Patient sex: M
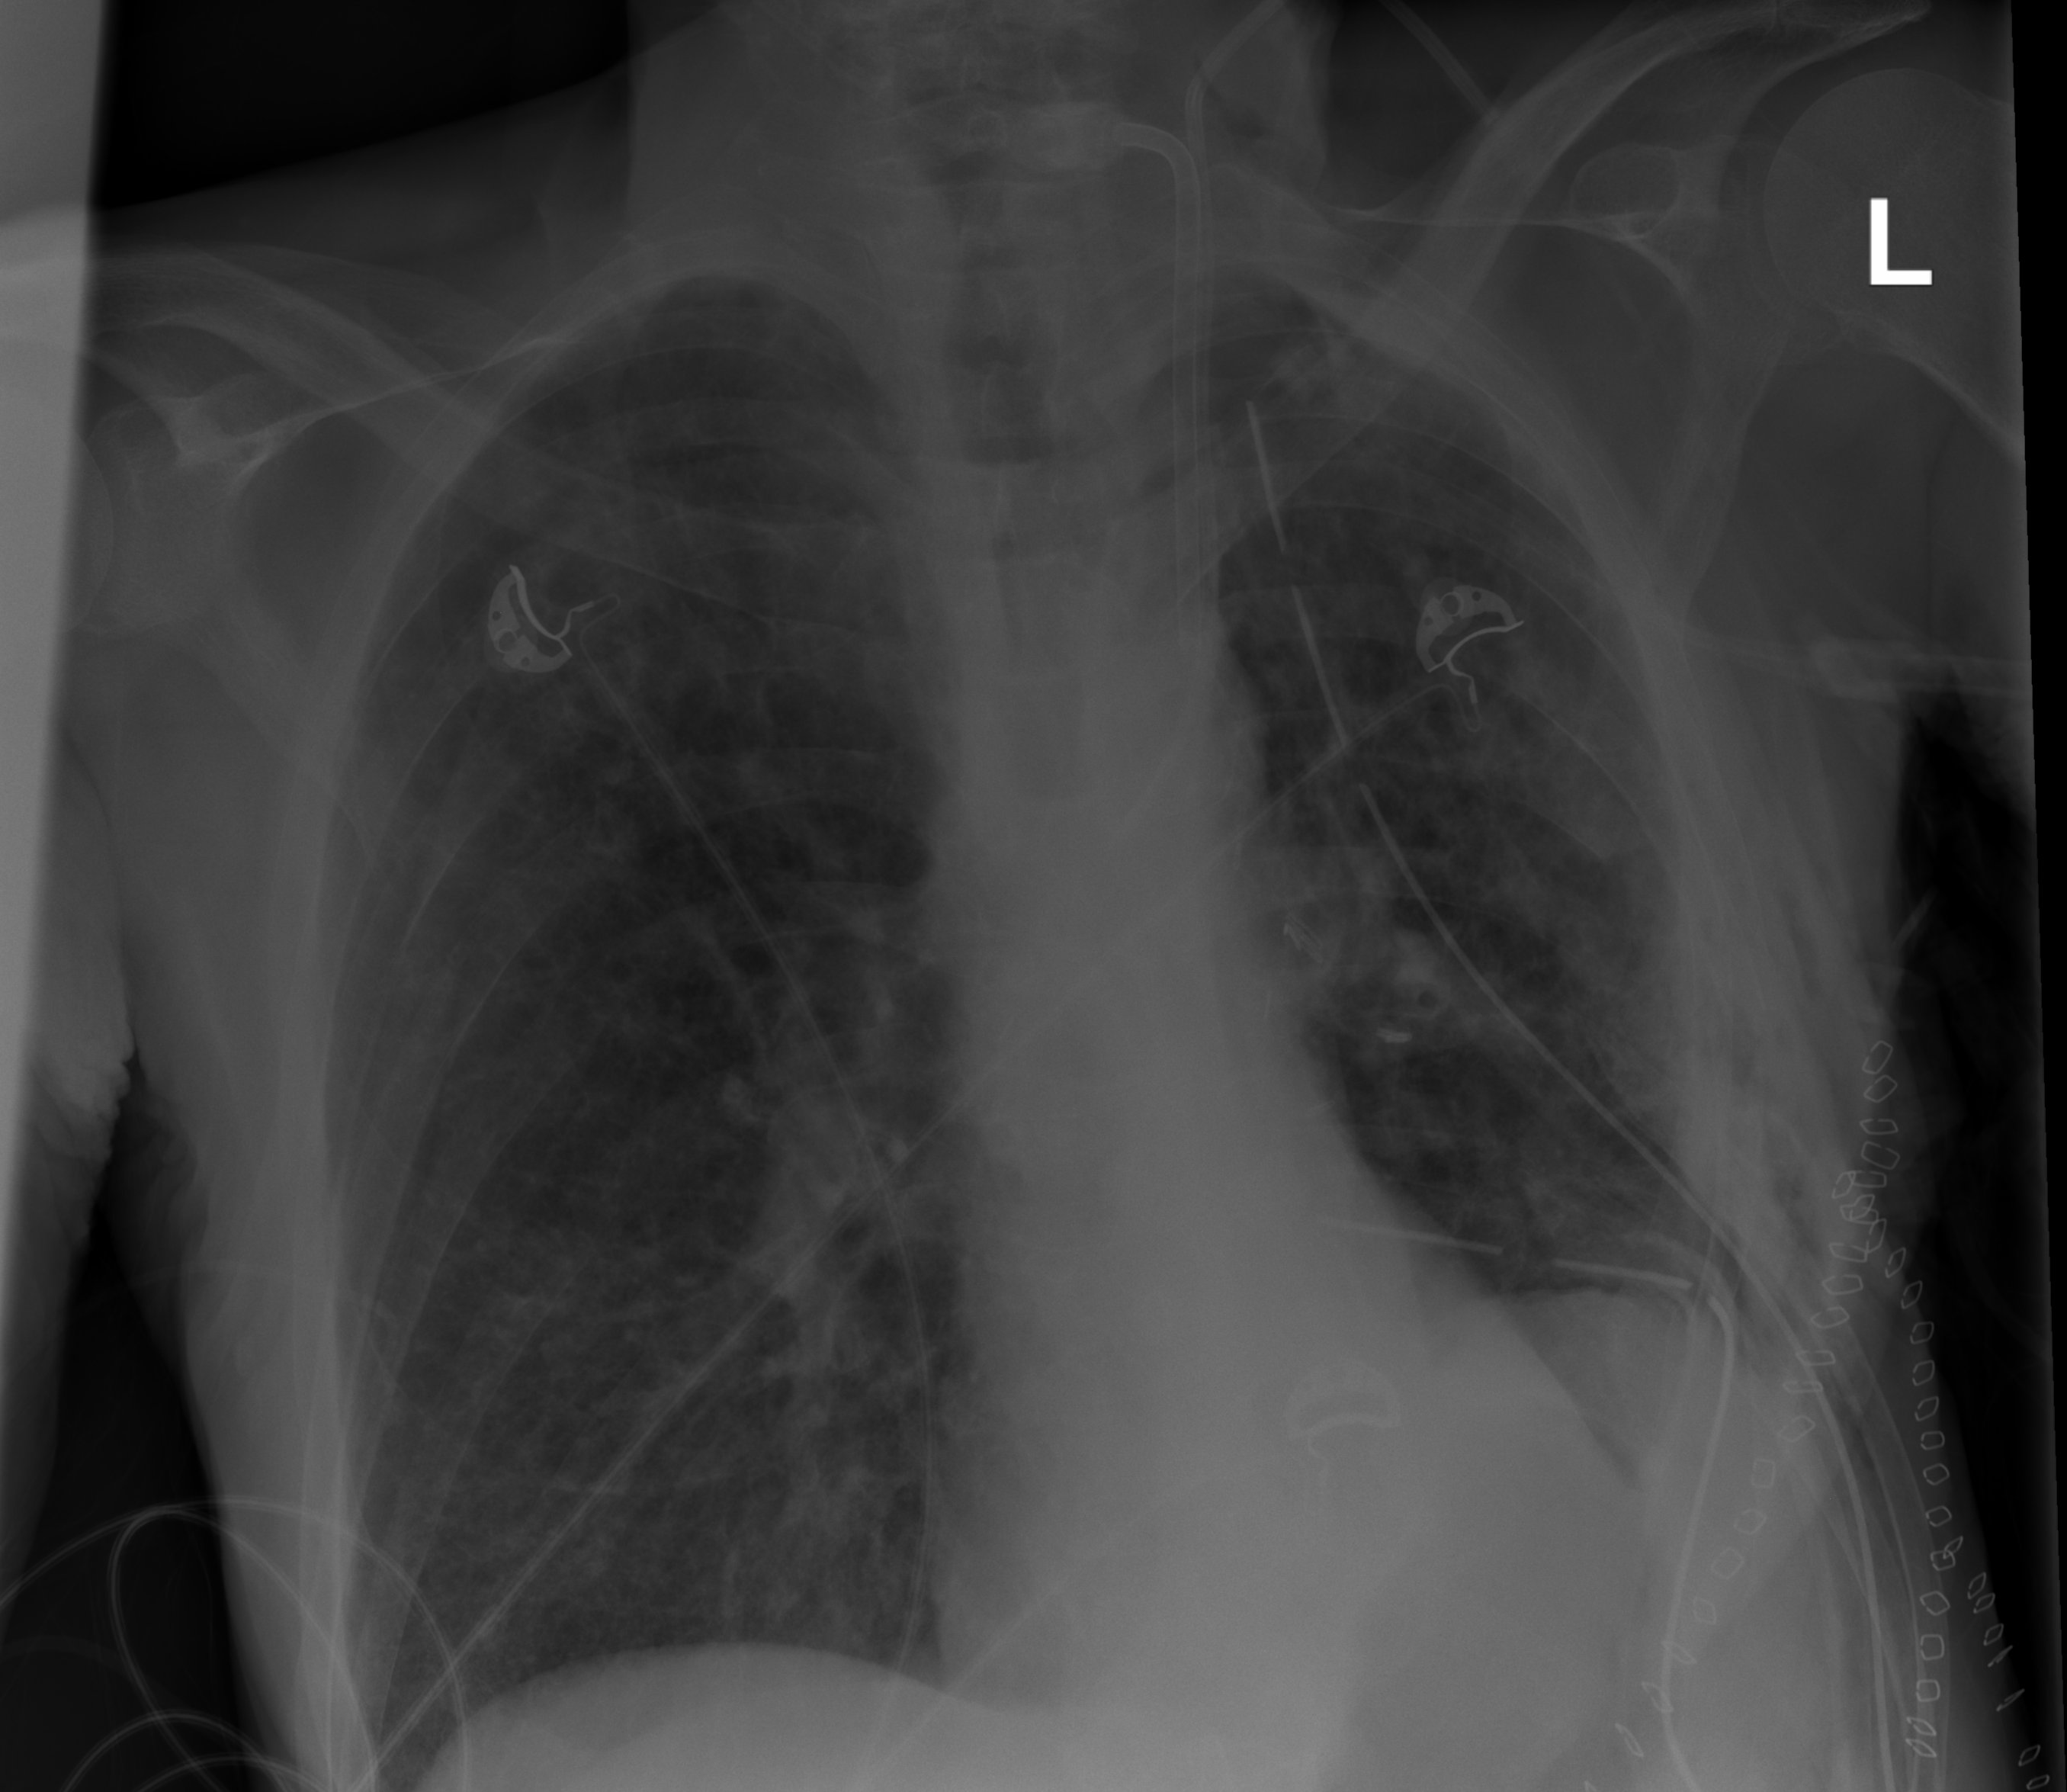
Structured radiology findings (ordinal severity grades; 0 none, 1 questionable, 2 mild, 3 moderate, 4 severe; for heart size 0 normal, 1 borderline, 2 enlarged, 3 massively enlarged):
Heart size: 0
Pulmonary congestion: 0
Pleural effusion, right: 0
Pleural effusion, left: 0
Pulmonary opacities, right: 0
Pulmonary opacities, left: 0
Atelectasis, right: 0
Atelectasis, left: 2